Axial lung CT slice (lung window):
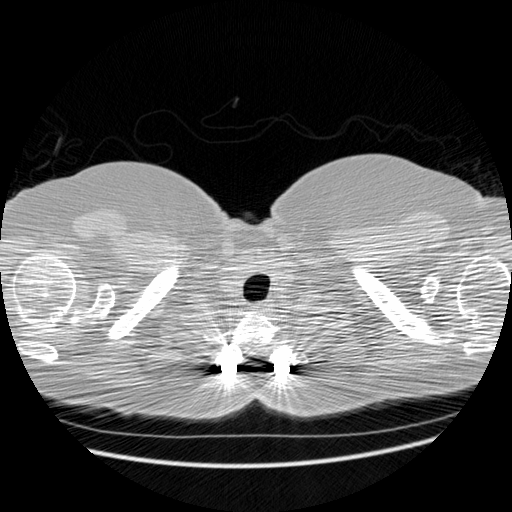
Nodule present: no